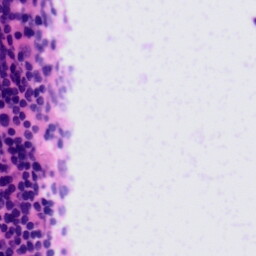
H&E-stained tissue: Tonsil